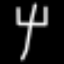
Label: fork